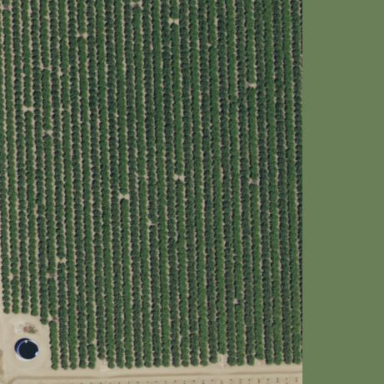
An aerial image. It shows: Almond orchard with rows of almond trees.